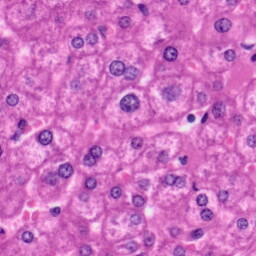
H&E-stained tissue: Liver